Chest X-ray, PA view. Patient: 62 years old, sex M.
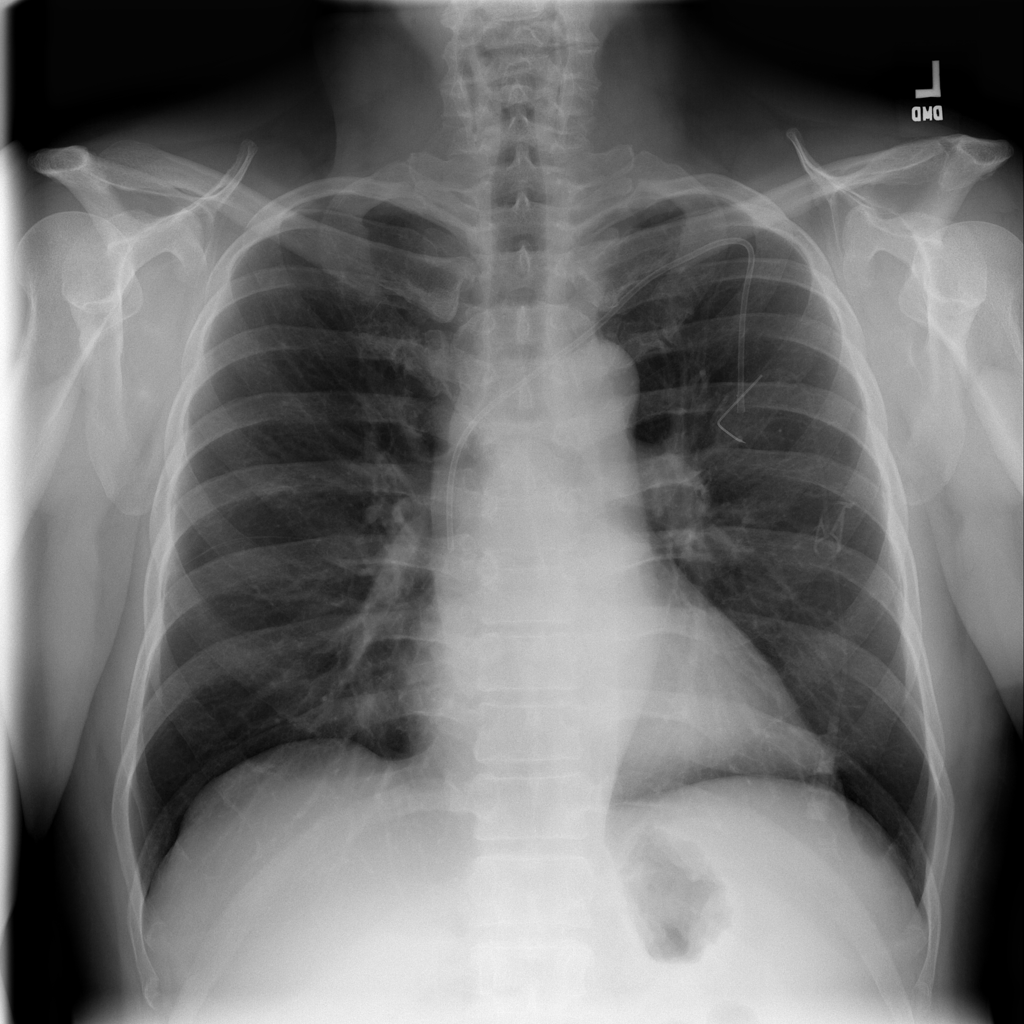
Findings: No Finding